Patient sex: M
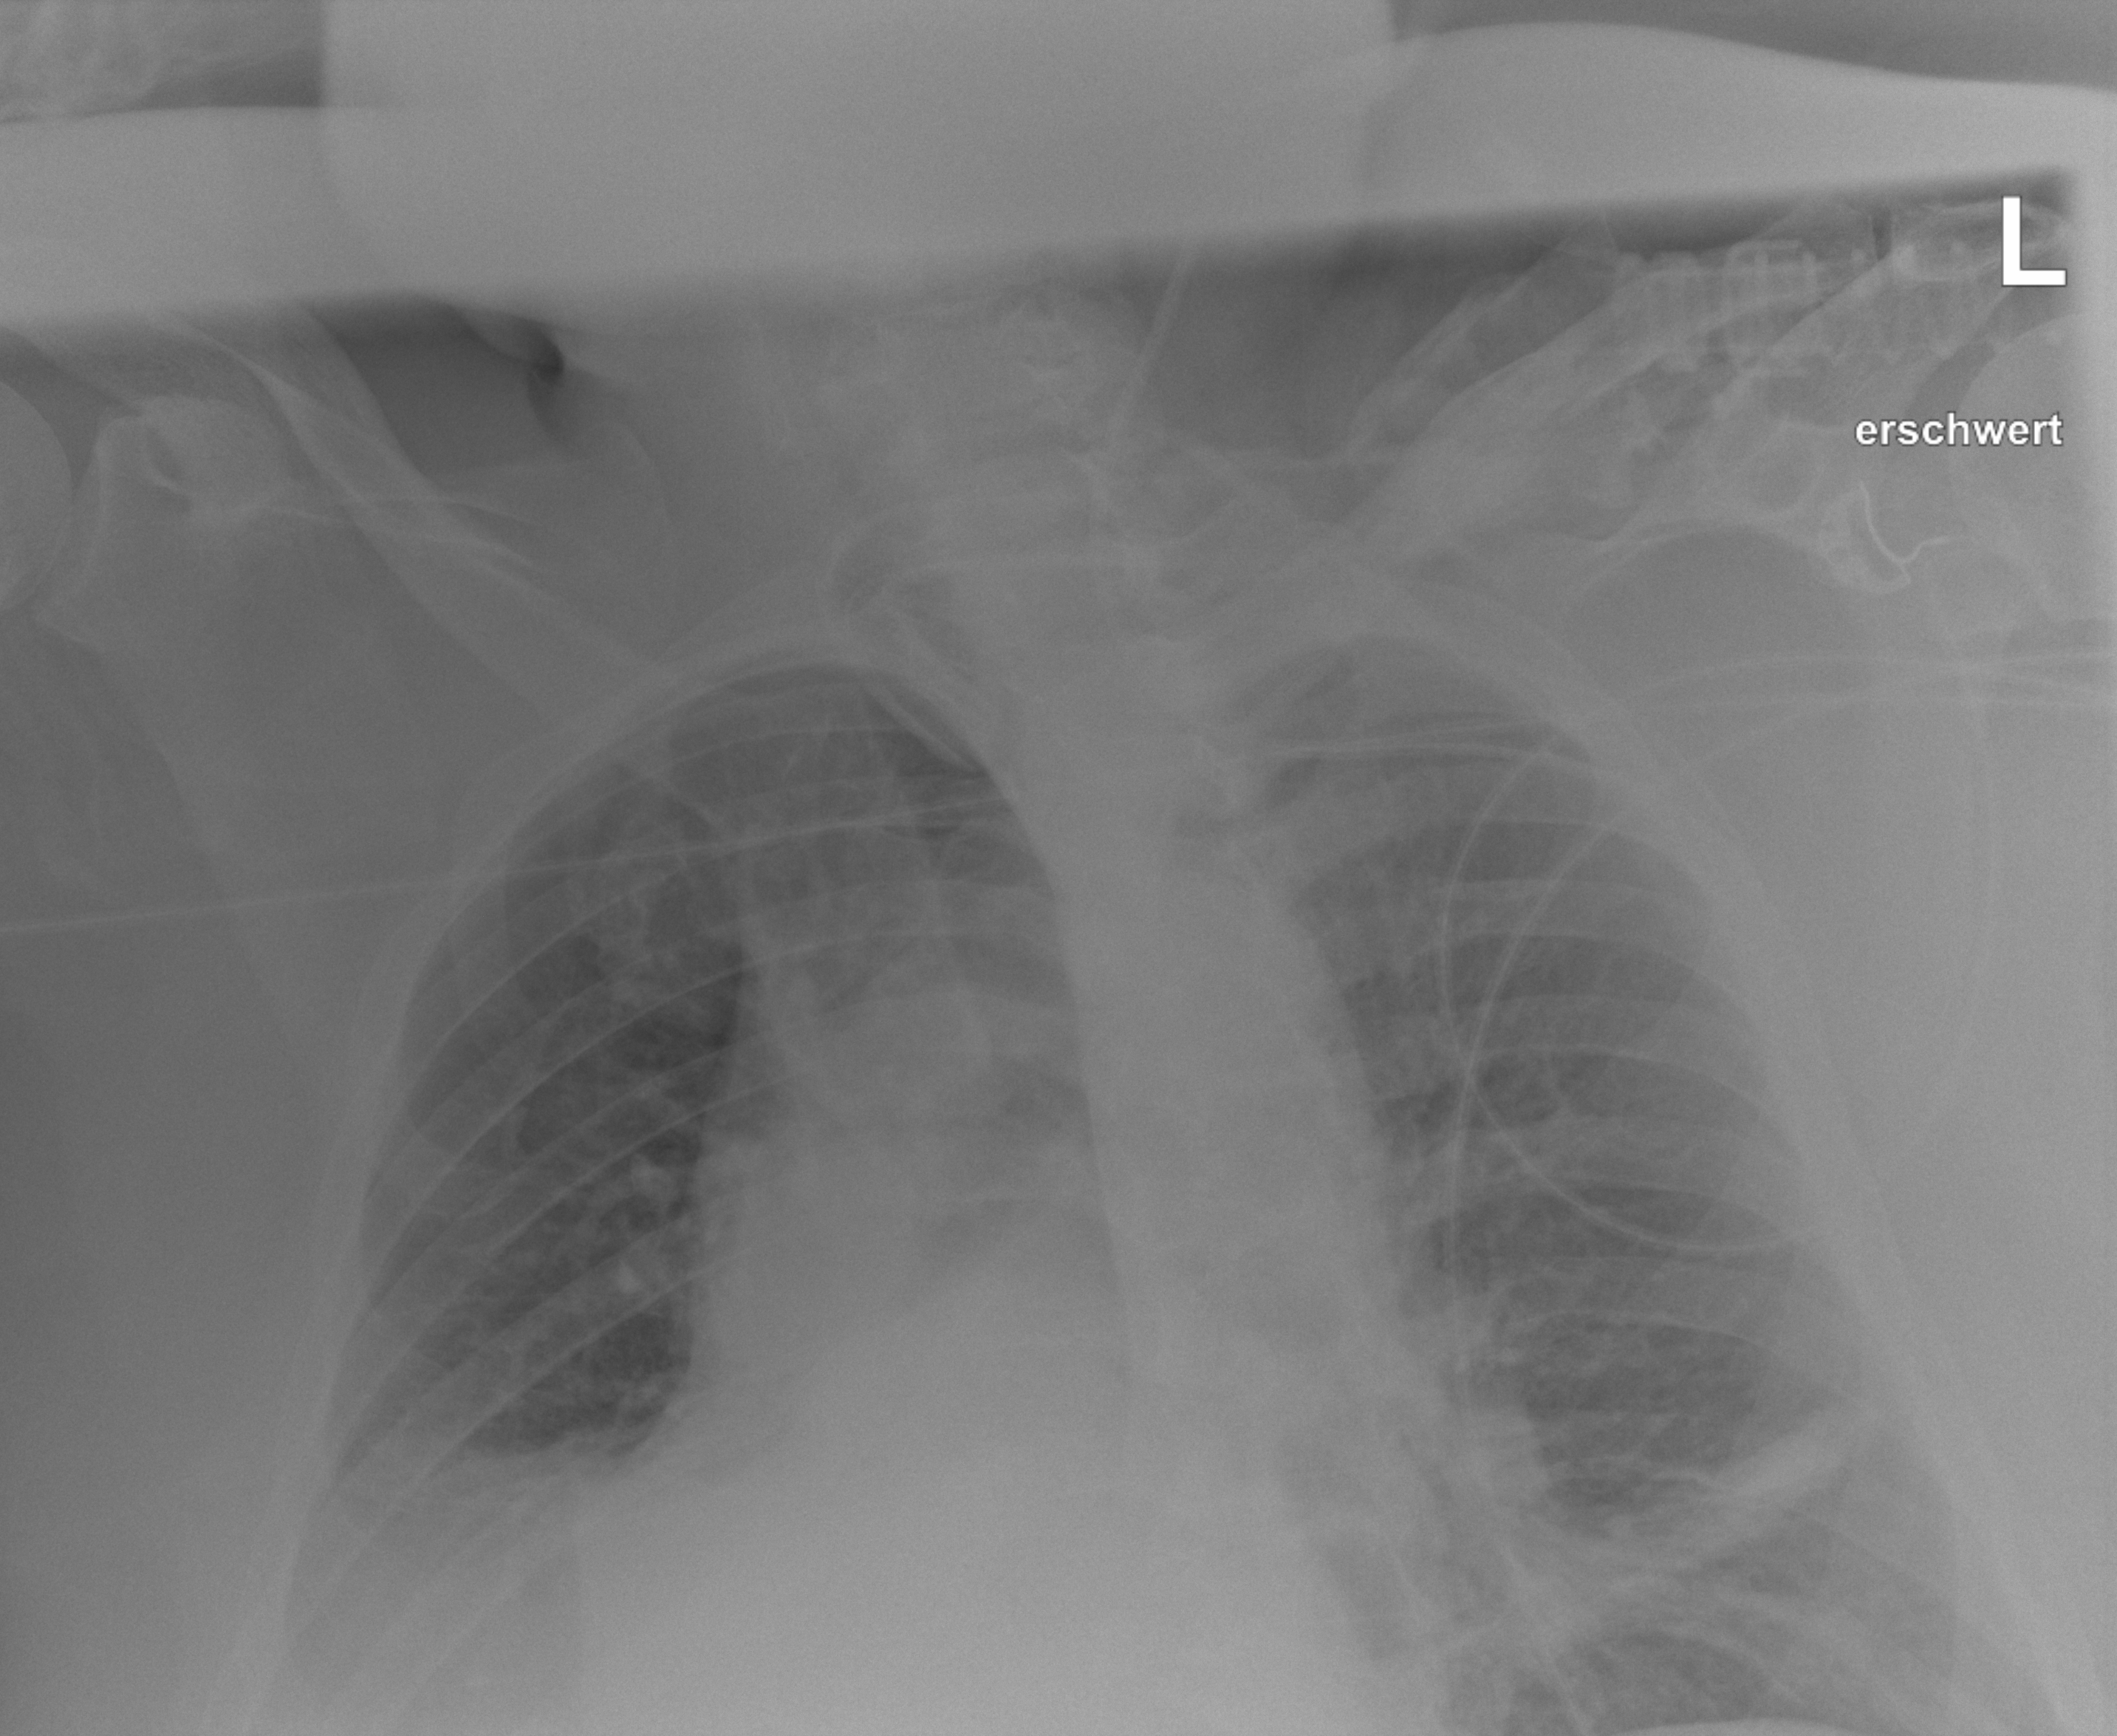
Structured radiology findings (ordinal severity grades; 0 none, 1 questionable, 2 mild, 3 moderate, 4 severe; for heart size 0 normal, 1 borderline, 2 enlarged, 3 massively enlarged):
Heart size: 1
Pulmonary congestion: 0
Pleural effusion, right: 2
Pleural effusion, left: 0
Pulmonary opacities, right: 0
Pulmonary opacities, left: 0
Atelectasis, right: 2
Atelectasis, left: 2